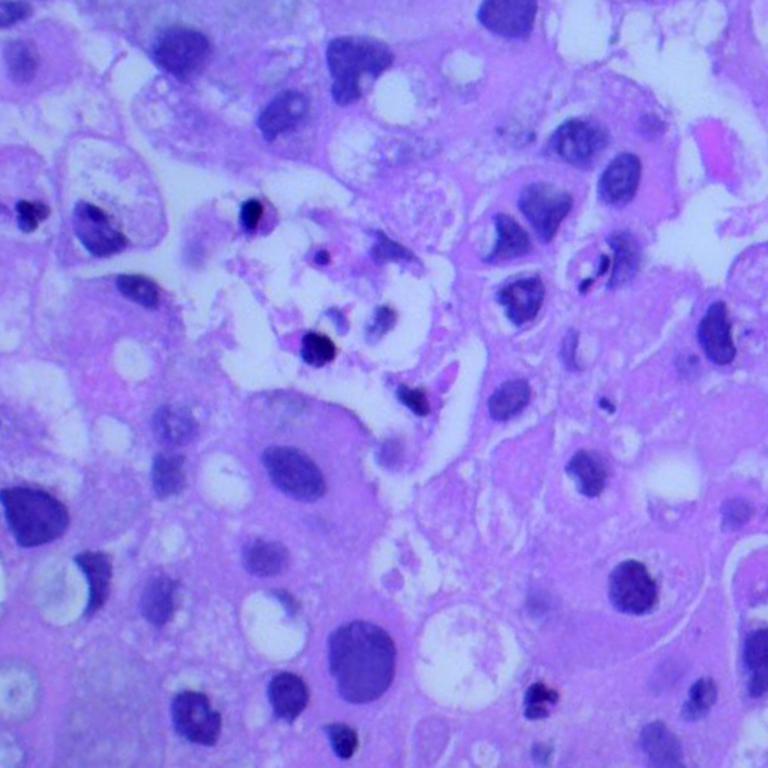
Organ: lung
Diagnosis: adenocarcinomas